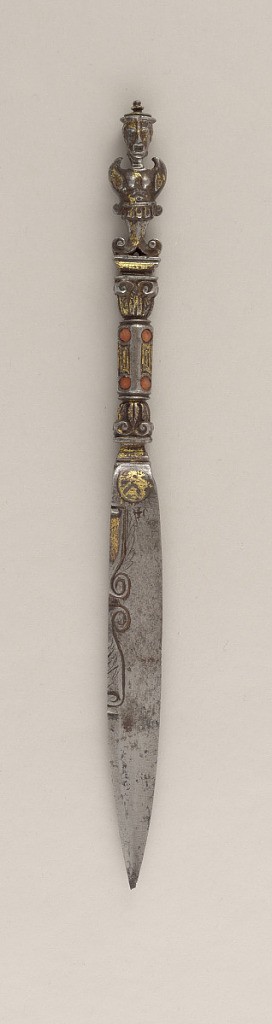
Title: Knife
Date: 1550–1600
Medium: Steel, gilding, agate
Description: Small knife with leaf-shaped blade. Upper rib on side with engraved scroll device, a gilded crest at bolster, reverse with gilded engraved fleur-de-lis. Handle decorated with volute scrolls, capital, and an octagonal column inlaid with coral dots, scroll capital. End of handle in the form of a winged figure; oriental male on front, grotesque female on reverse. Traces of gilding on handle.